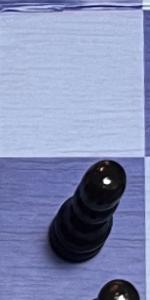
Label: Pawn_Black